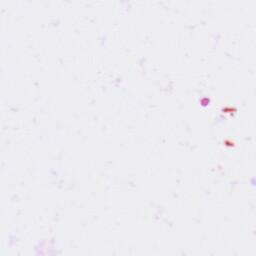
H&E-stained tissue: Pancreatic